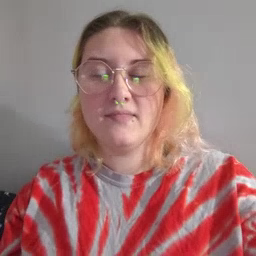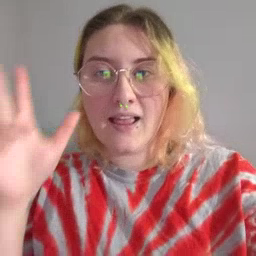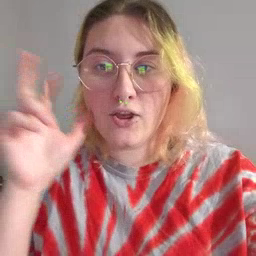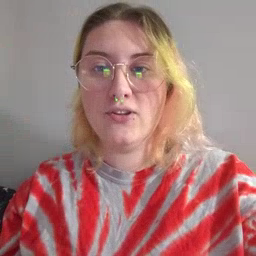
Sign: hear